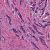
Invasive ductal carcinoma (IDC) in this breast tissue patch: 0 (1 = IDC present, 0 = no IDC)